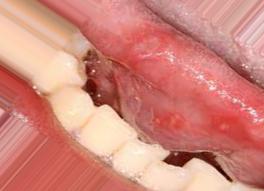
Condition: Mouth Ulcer